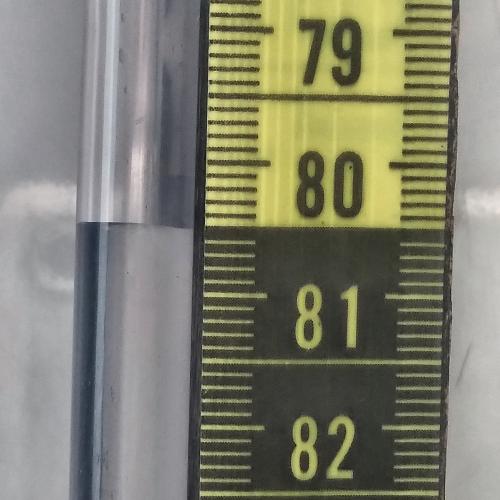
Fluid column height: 80.5 cm